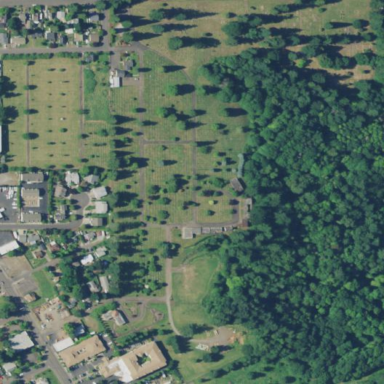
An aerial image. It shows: Cemetery.